【题型】解答题　【知识点】向量　【难度】easy
如图，在各小题中，已知$\vec{a},\vec{b}$，分别求作$\vec{a}-\vec{b}$。

\vspace{1em}
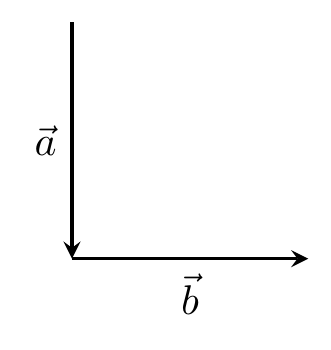
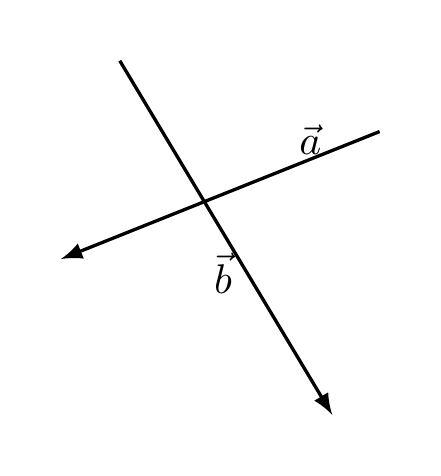
【解答】
【答案】答案见解析

【分析】将$\vec{a},\vec{b}$的起点移到同一点，再首尾相接，方向指向被减向量。

【详解】将$\vec{a},\vec{b}$的起点移到同一点，再首尾相接，方向指向被减向量，如图，$\overrightarrow{BA} = \vec{a} - \vec{b}$。

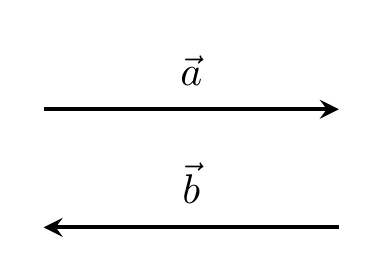
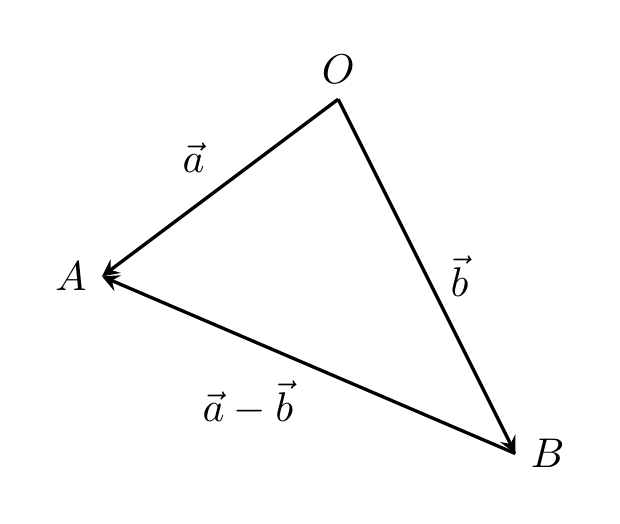
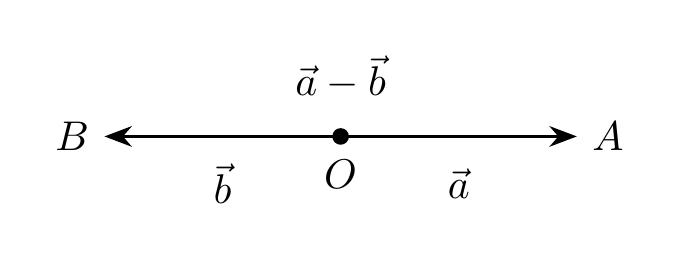